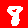
Digit: 8